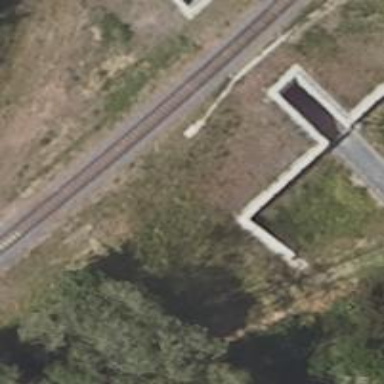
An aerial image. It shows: Railway signal.